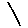
Label: line